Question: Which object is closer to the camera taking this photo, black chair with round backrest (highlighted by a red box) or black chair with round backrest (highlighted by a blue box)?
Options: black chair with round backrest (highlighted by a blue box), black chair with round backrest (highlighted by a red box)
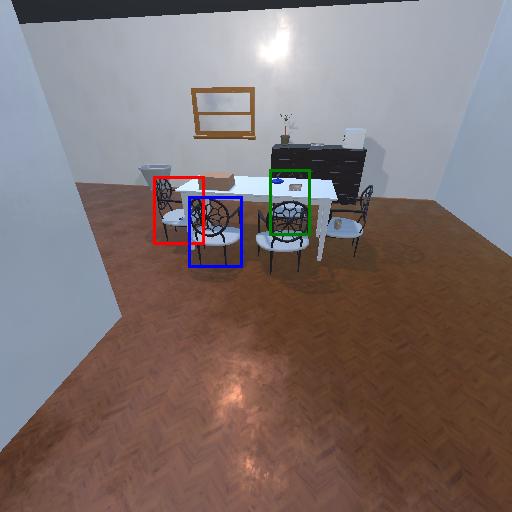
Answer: black chair with round backrest (highlighted by a blue box)